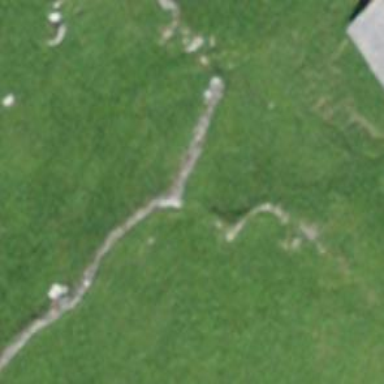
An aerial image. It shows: Wall made of dry stone.